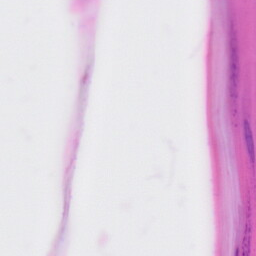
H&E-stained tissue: Skin